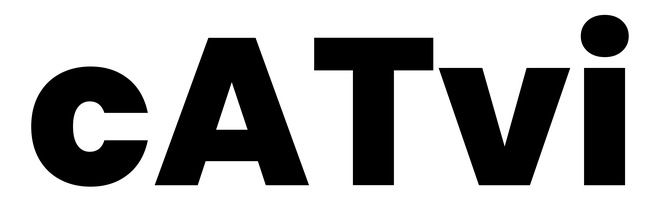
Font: Poppins-ExtraBold